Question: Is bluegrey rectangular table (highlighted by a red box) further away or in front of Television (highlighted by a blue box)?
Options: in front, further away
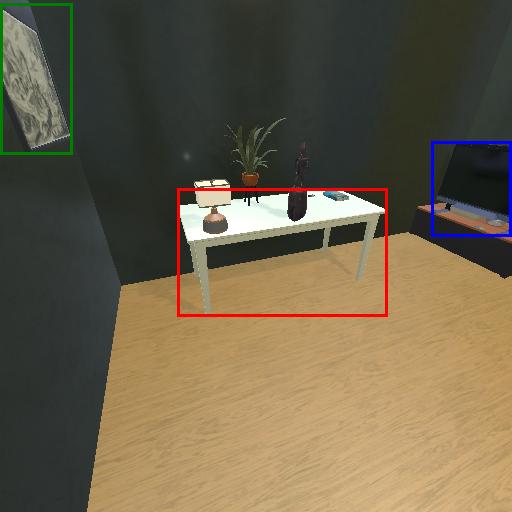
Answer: in front